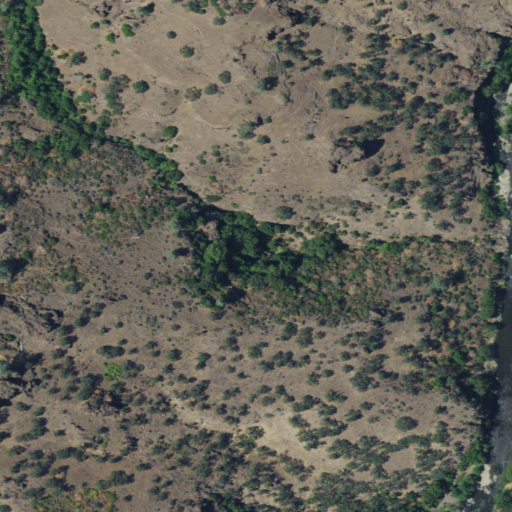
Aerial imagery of valley in California named Deadman Gulch containing shrub, evergreen forest, and grassland